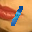
Label: 1